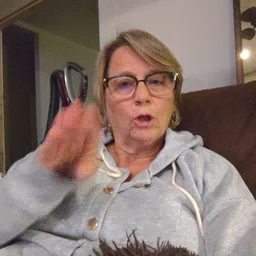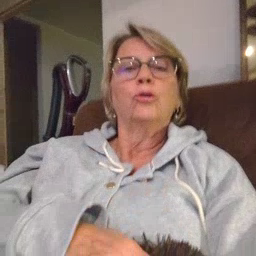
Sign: dryer